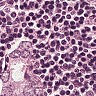
Metastatic tissue present: yes